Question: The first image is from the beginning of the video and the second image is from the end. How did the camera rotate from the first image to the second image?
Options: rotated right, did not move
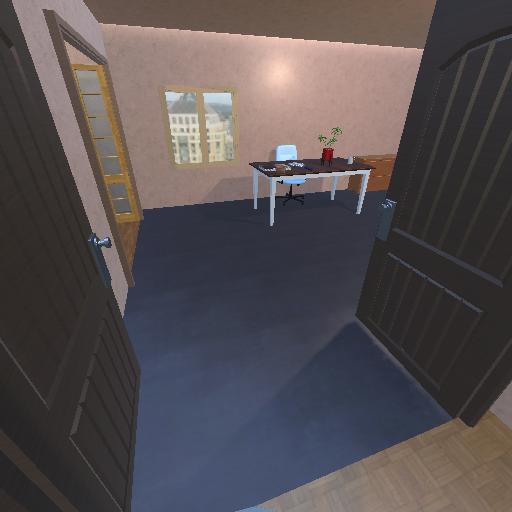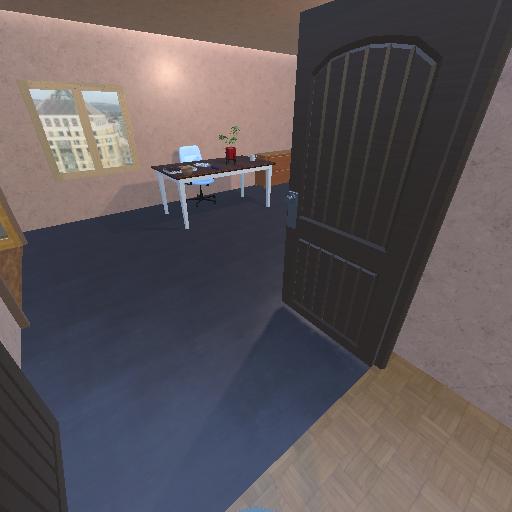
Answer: rotated right